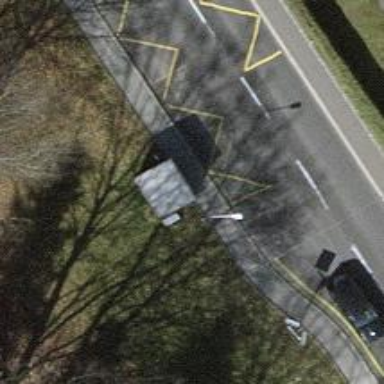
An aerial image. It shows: Bus stop with sheltered platform for public transport.